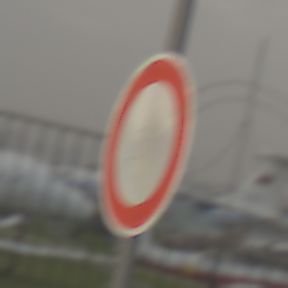
Verkehrszeichen: VerbotFahrzeugeAllerArt
Umgebung: Outdoor, Suburban
Tageszeit: MorningAfternoon
Wetter: Overcast
Licht: Natural
Jahreszeit: NotSpecified
Kontrast: LowContrast